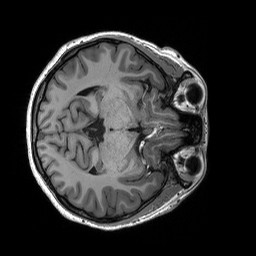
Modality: T1w
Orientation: axial
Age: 18
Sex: female
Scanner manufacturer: siemens
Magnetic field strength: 3 T
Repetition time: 2.53 s
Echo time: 0.00227 s